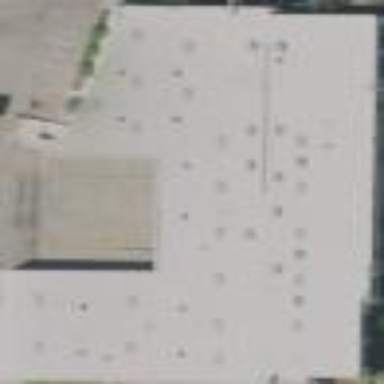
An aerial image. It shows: Warehouse.